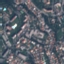
Land use / land cover class: Residential